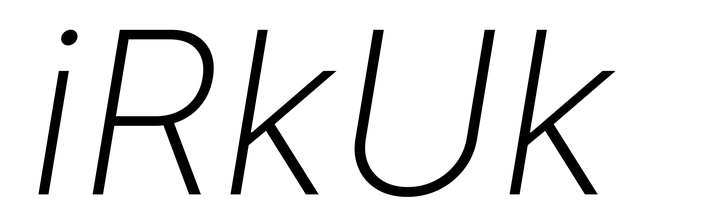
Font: Inter-Italic_ExtraLight_Italic